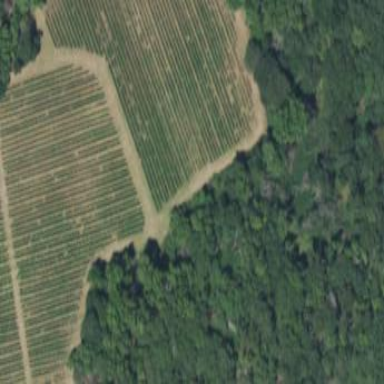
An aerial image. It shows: Vineyard with wine grapes as the crop.